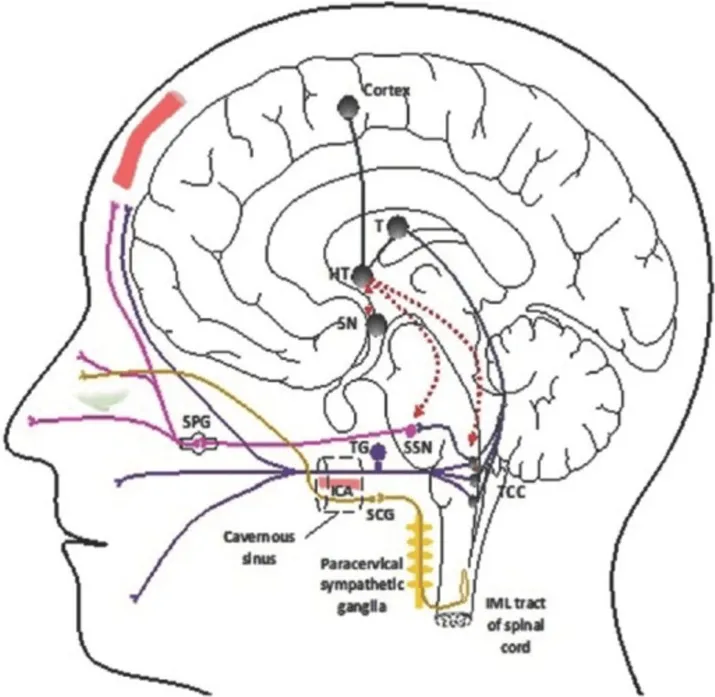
The pathophysiology of cluster headaches. HT: hypothalamus, ICA: internal carotid artery, IML: intermediolateral tract of the spinal cord, SCG: superior cervical ganglion, SN: suprachiasmatic nucleus, SPG: sphenopalatine ganglion, SSN: superior salivatory nucleus, TCC: trigeminocervical complex.
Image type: pathology (immunostaining)